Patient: sex M, age 58
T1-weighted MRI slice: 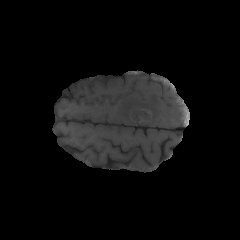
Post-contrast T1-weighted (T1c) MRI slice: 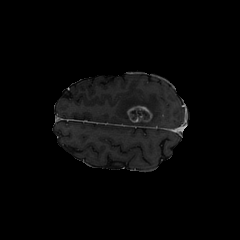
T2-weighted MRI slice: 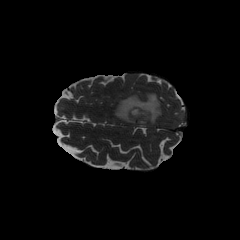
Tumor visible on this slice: yes
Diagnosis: Glioblastoma, IDH-wildtype
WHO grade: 4